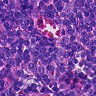
Metastatic tissue present: no